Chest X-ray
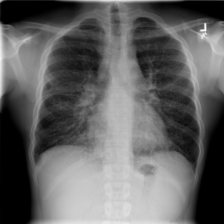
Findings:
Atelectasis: negative
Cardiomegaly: negative
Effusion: negative
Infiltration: negative
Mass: negative
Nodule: negative
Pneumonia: negative
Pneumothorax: negative
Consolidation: negative
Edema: negative
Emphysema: negative
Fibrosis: positive
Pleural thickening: negative
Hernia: negative